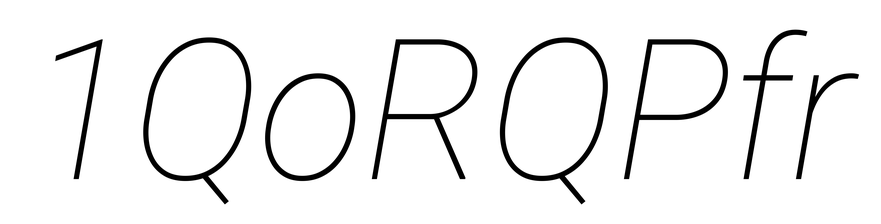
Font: Roboto-Italic_Thin_Italic